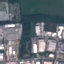
Land use / land cover: Industrial